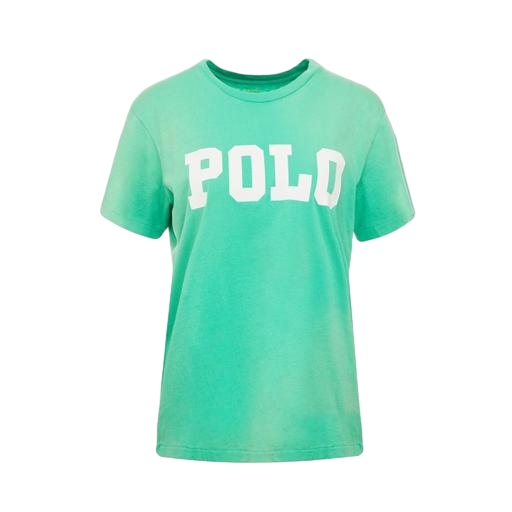
t-shirt green, green skinny-fit stretch polo shirt, green logo t-shirt, white background